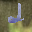
Label: 2